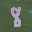
Label: 8